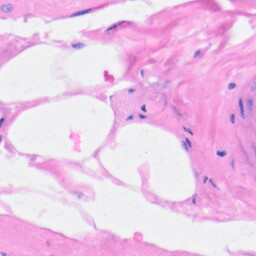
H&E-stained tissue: Heart